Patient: sex F, age 57
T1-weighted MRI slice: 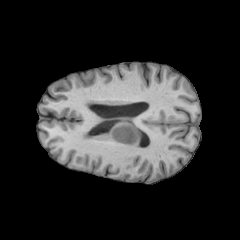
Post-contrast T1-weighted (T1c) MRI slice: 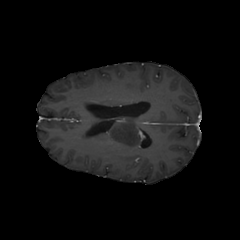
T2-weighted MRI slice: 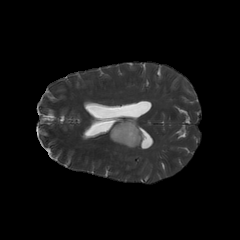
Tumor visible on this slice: yes
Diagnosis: Astrocytoma, IDH-wildtype
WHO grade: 3